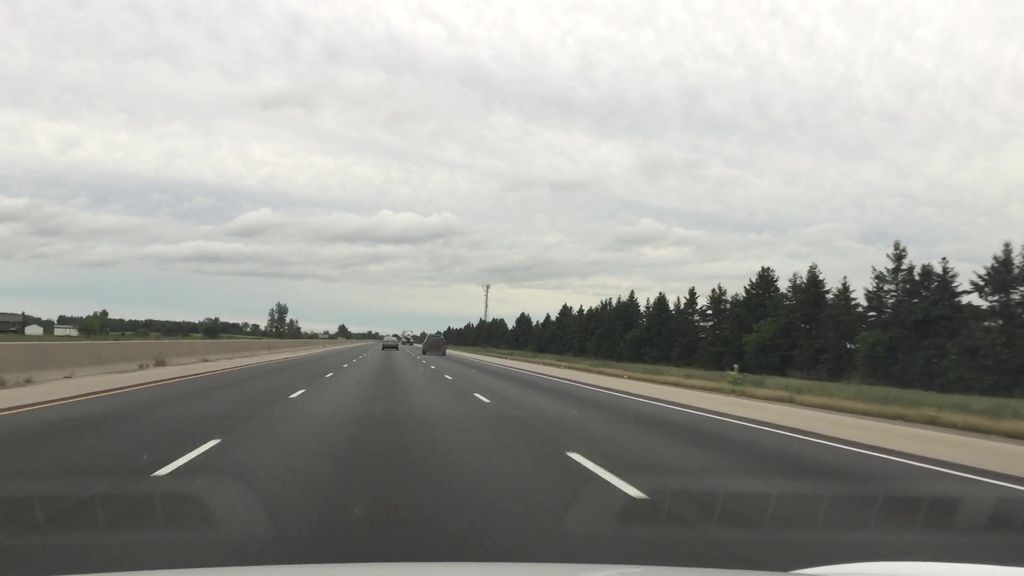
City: kitchener-waterloo